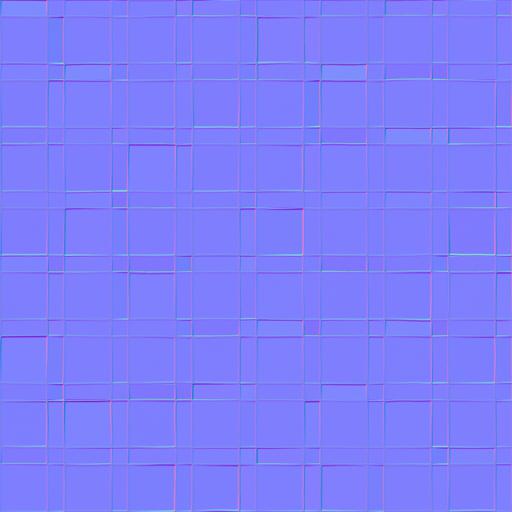
blue green pattern tiled tiles white